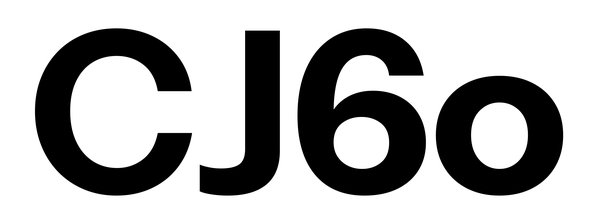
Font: InstrumentSans_Bold